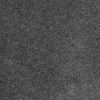
Atmospheric dust classification: dusty